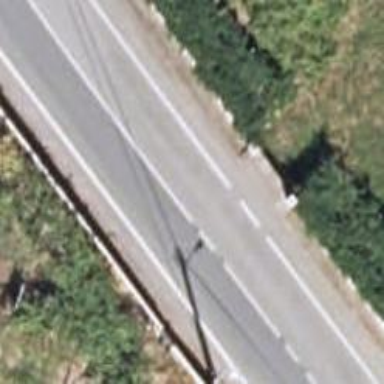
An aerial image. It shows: Tertiary road.